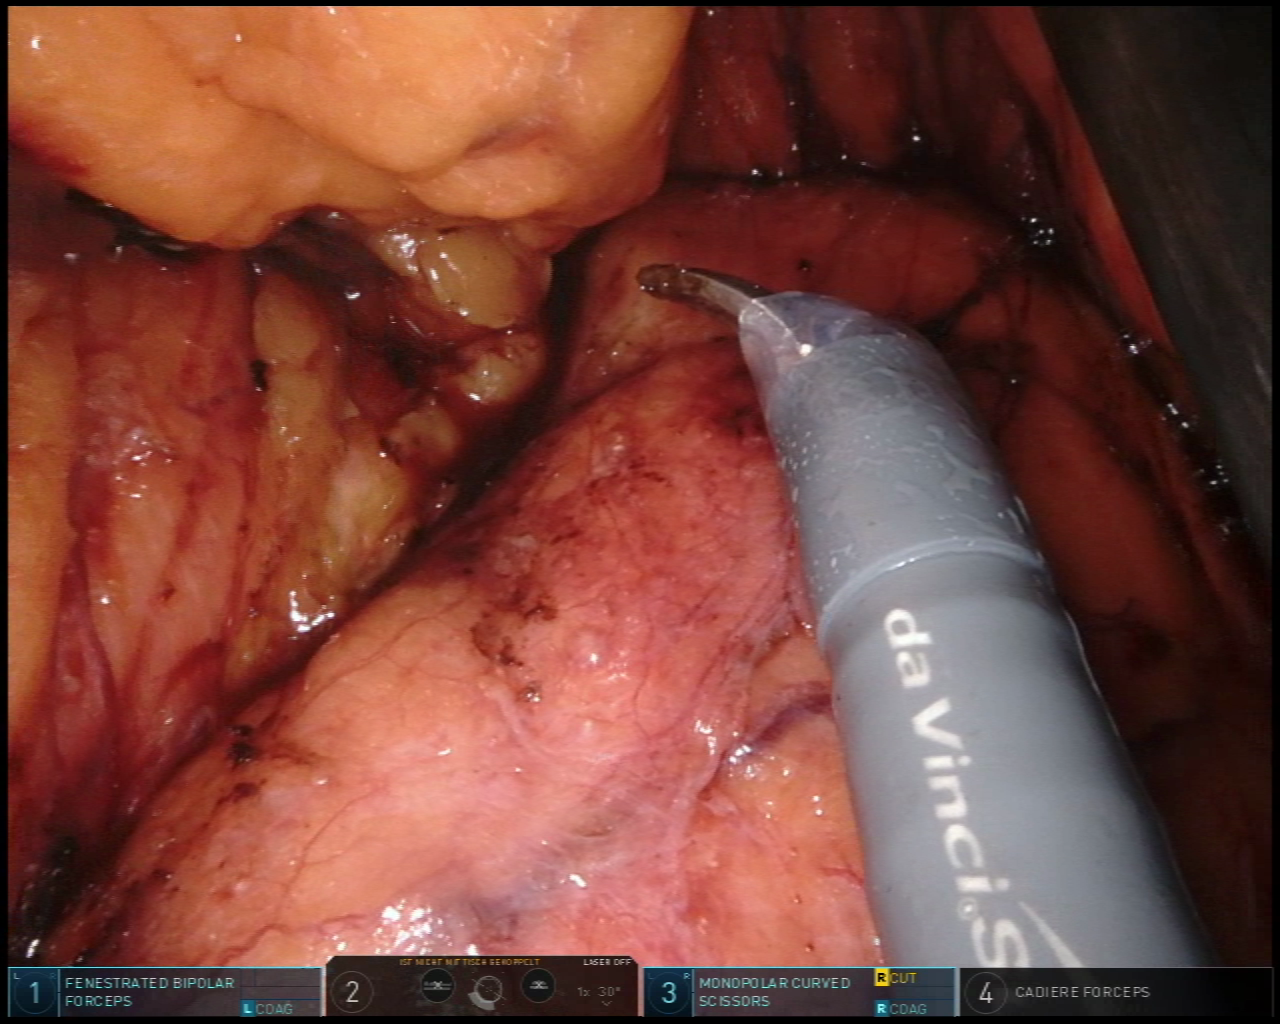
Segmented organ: pancreas
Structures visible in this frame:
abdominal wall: no
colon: no
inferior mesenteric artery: no
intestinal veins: no
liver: no
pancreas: yes
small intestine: no
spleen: no
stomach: no
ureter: no
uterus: no
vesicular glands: no